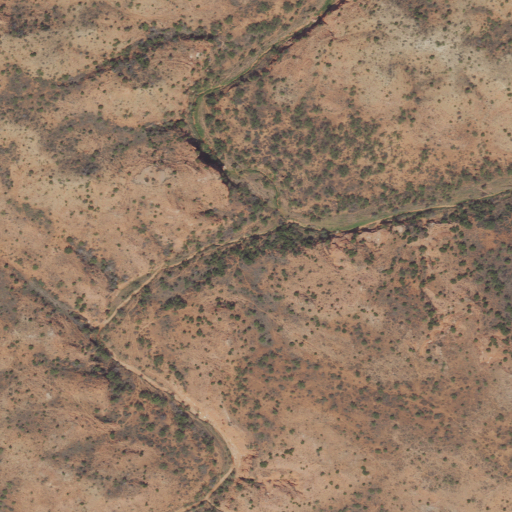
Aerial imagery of valley in Texas named South Cox Hollow containing shrub and grassland